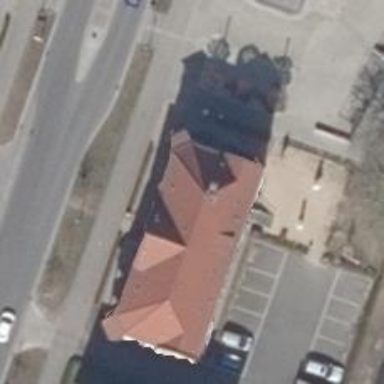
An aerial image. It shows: Bar.